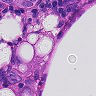
Metastatic tissue present: yes